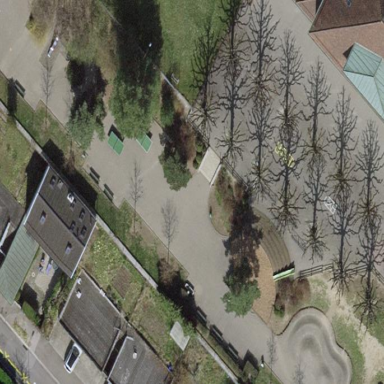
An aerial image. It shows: Park.